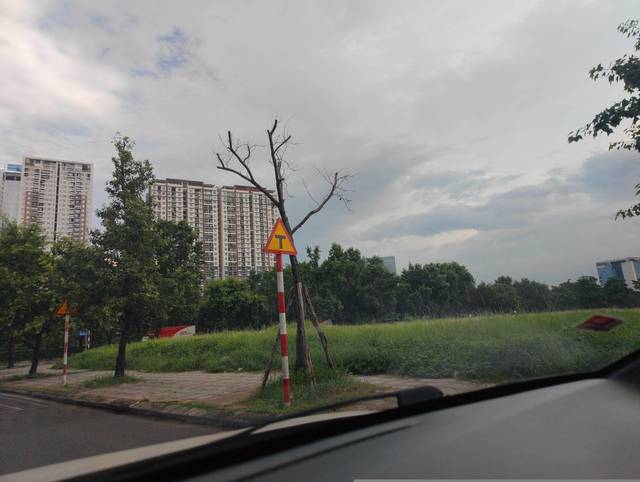
Region: Vietnam
Coordinates: 21.066, 105.795